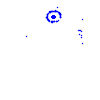
Particle: electron